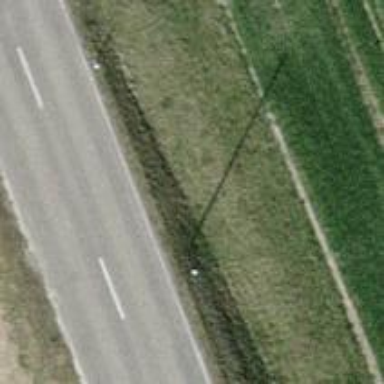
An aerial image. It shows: Power pole.